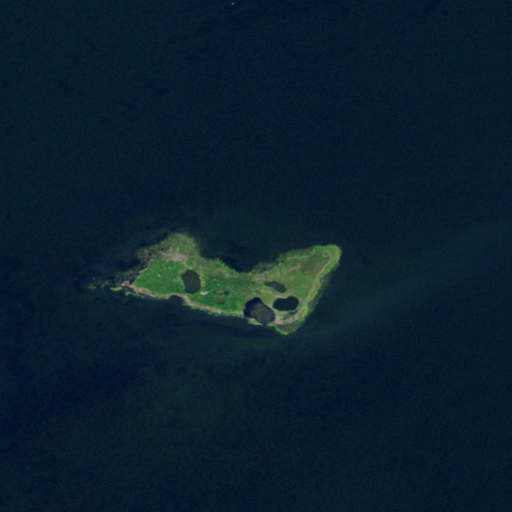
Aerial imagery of island in New Jersey named West Carvel Island containing open water and herbaceous wetlands